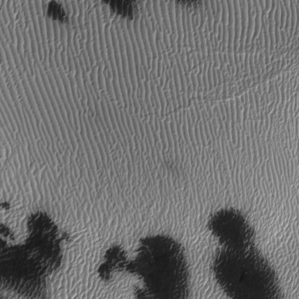
Label: frost